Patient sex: M
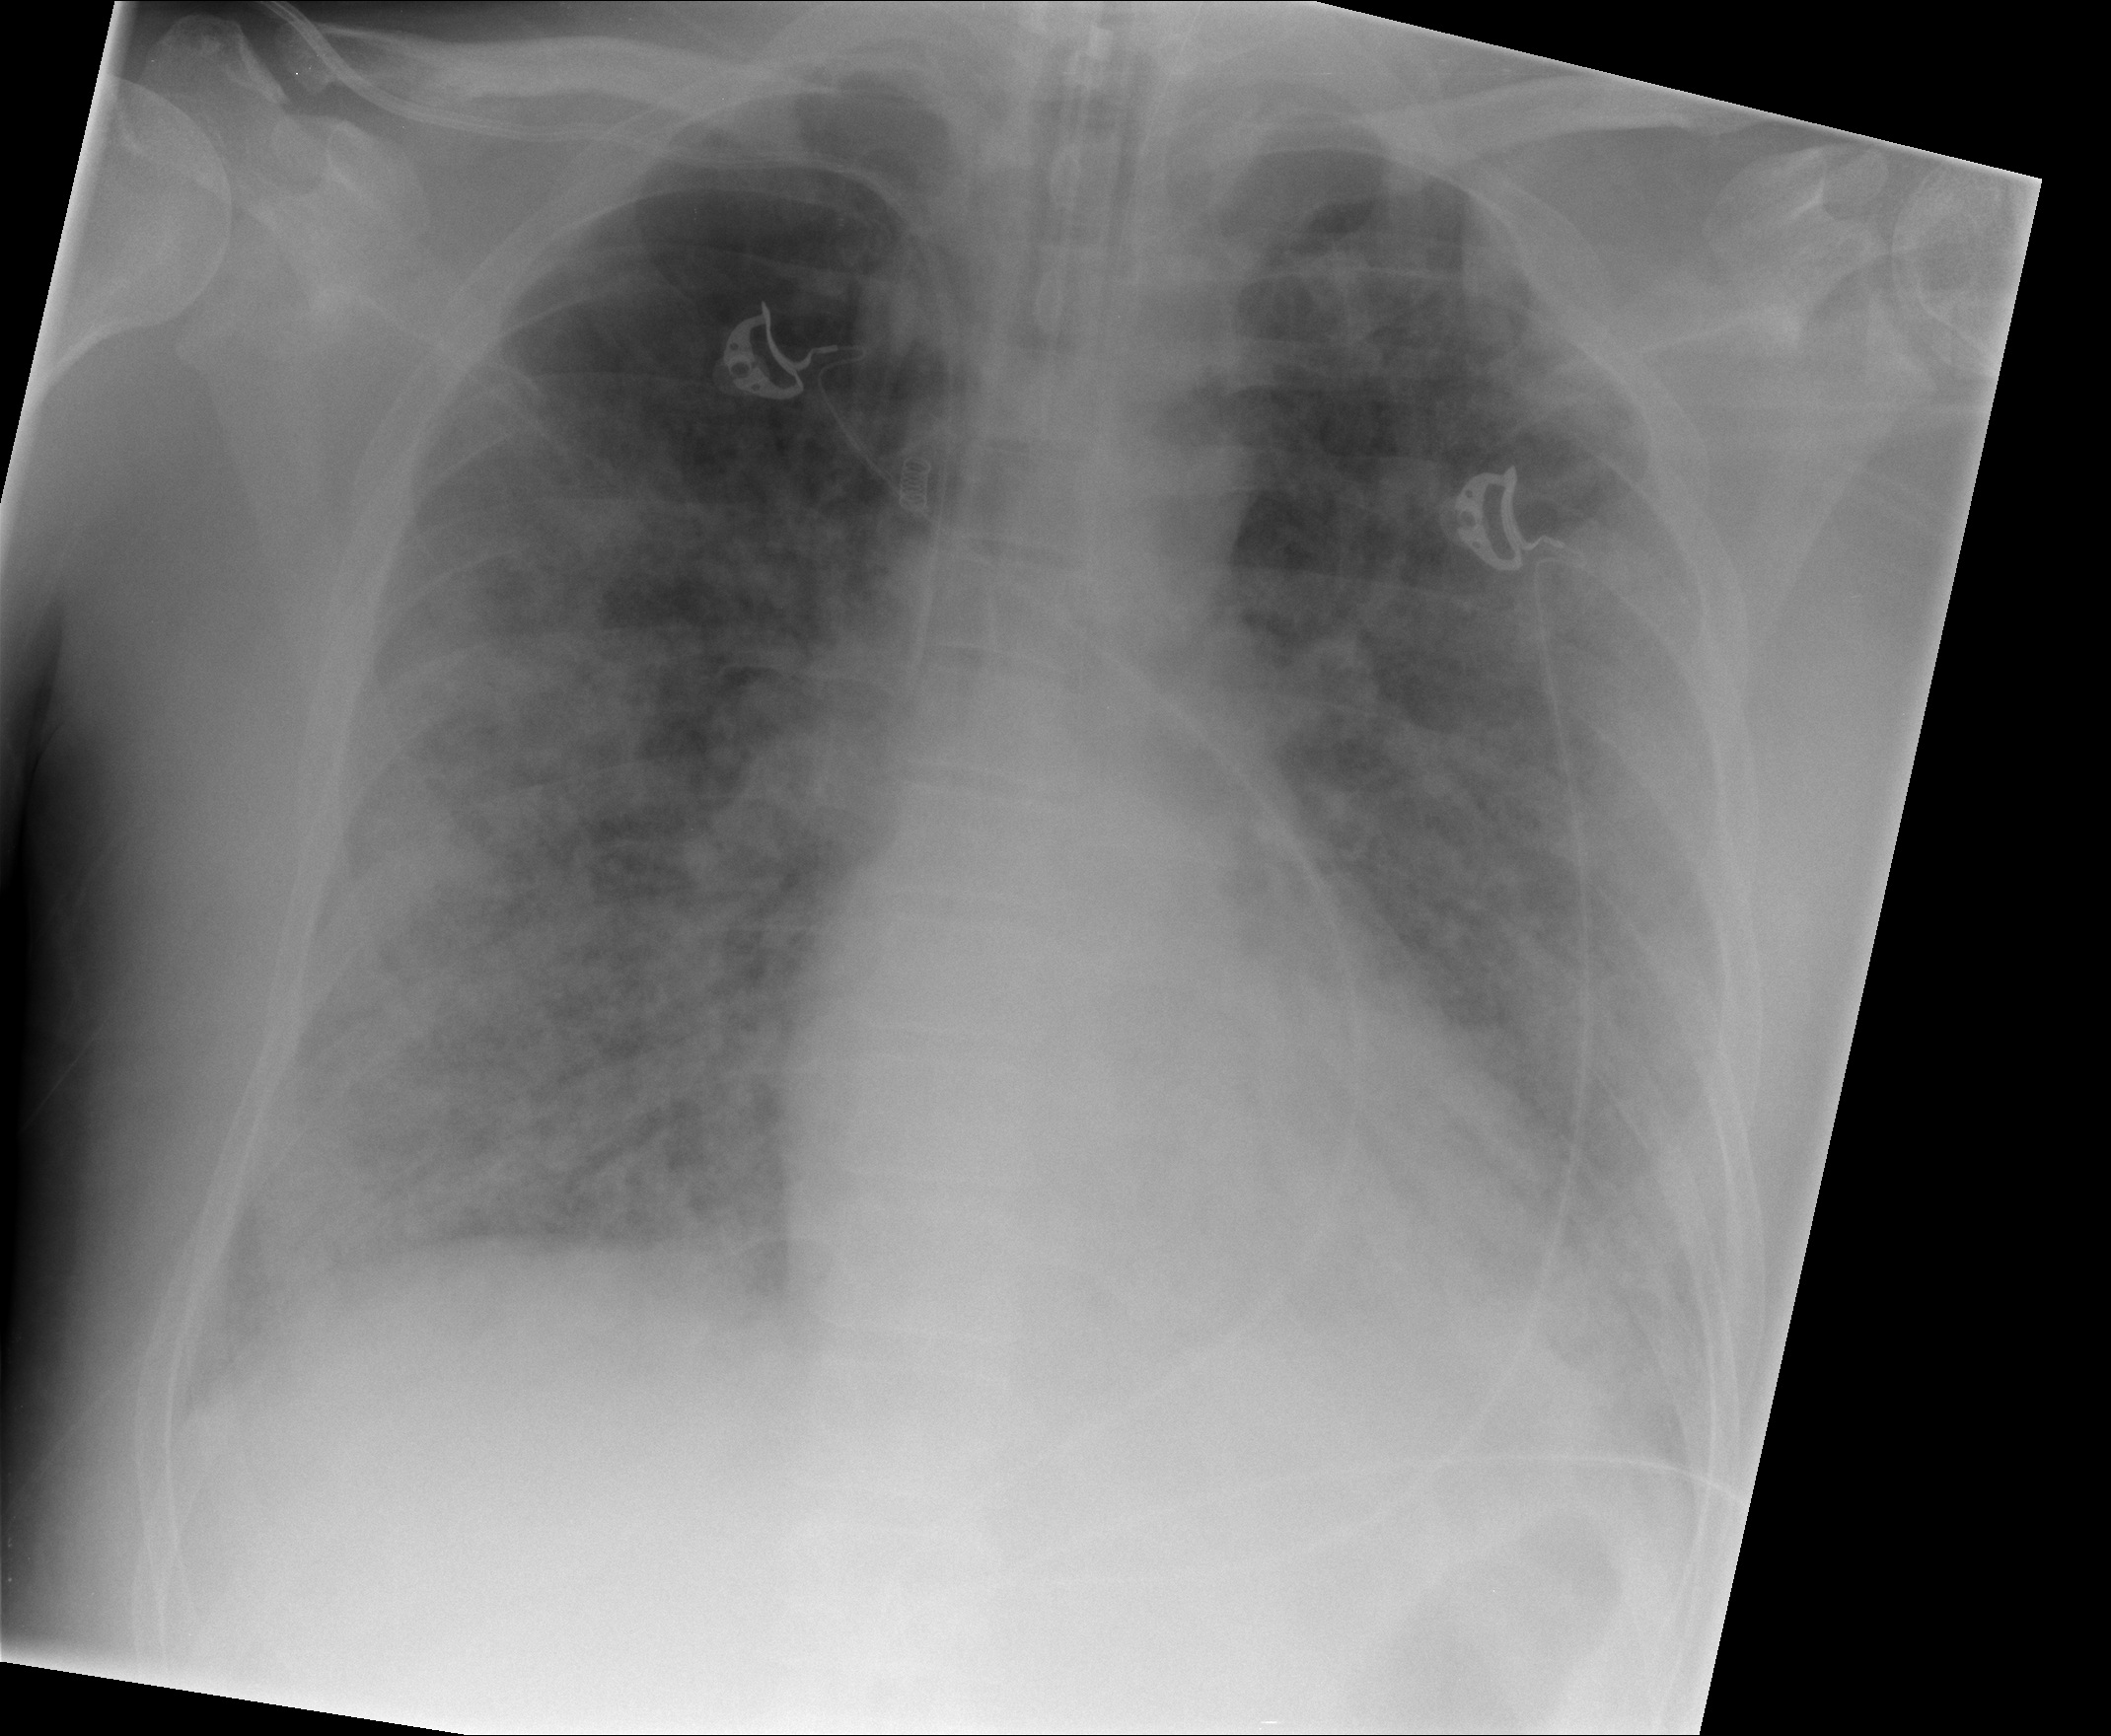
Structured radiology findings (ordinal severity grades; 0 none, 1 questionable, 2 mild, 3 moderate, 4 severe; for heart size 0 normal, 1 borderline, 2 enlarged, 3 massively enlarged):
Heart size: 1
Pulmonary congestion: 2
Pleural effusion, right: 2
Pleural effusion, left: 0
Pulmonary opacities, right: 3
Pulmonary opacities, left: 3
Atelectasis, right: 2
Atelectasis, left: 2